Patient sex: M
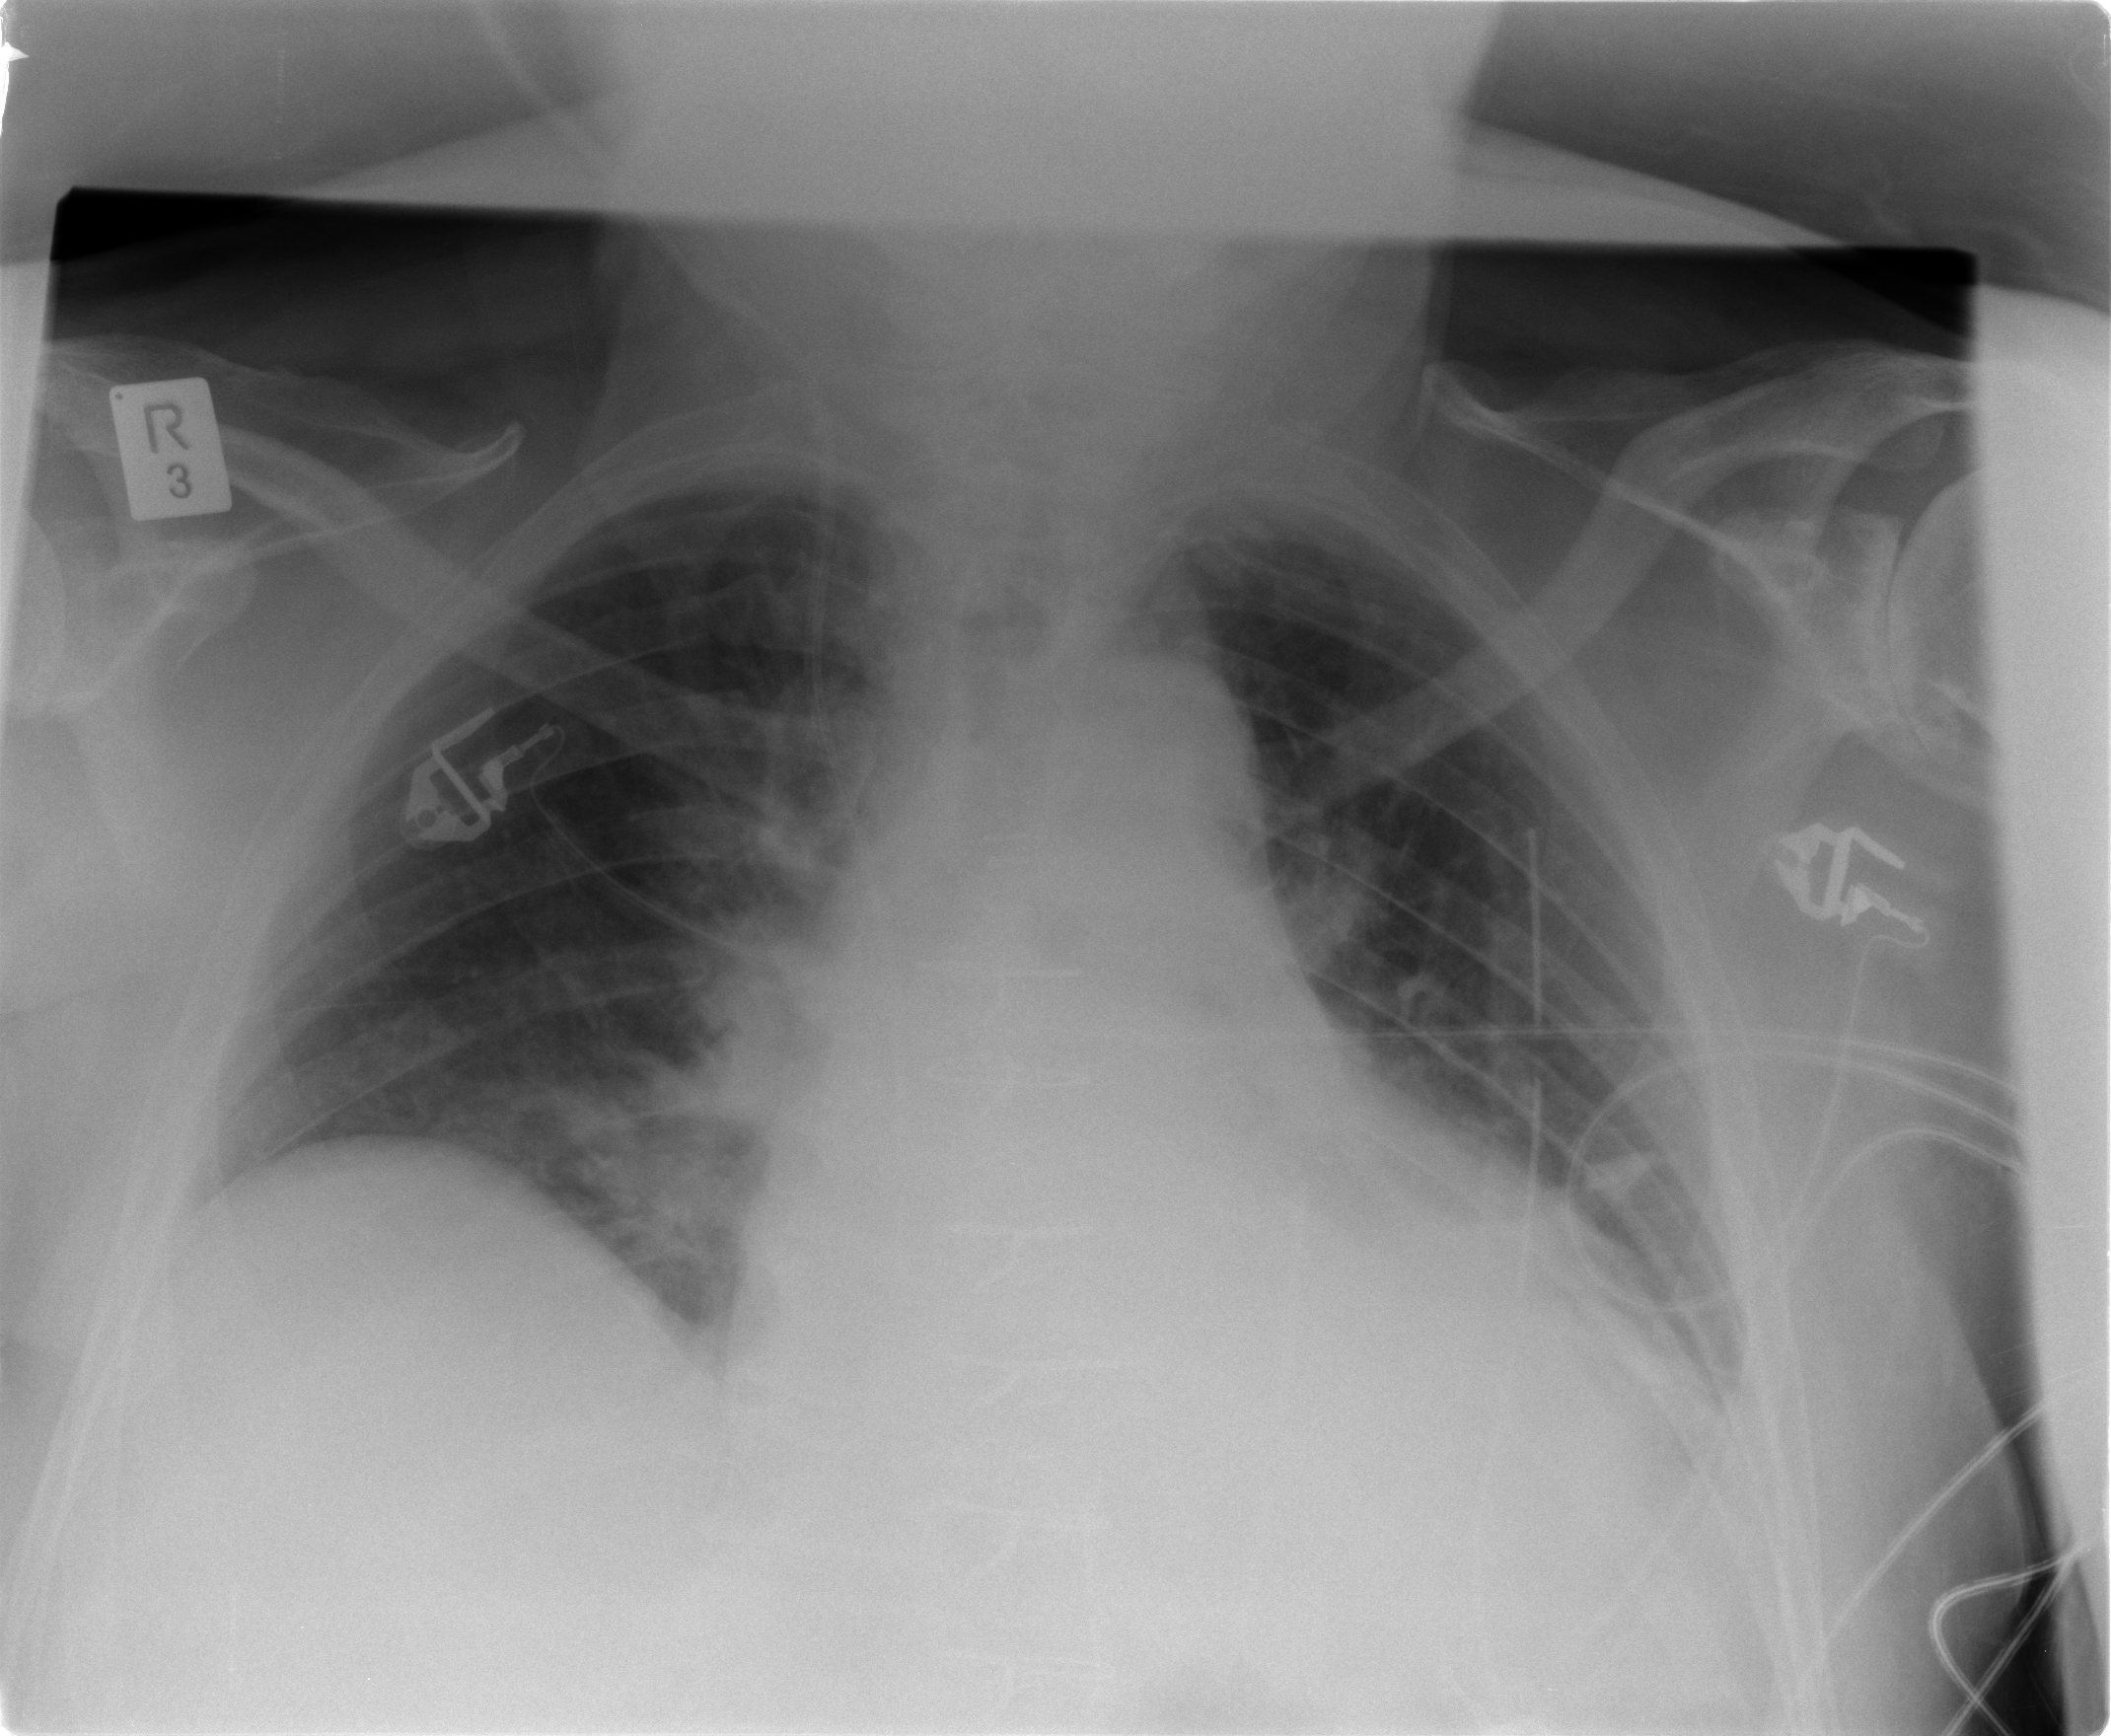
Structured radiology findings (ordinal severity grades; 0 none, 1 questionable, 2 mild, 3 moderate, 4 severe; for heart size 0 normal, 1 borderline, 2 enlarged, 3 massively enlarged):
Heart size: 2
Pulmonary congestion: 1
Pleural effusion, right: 0
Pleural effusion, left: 1
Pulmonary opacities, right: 1
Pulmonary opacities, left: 1
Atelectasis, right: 1
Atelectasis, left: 2